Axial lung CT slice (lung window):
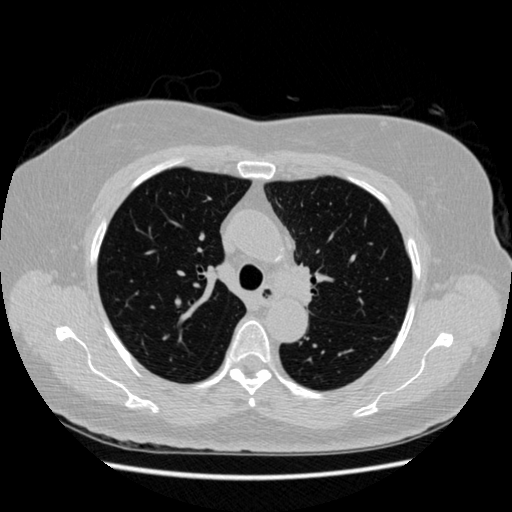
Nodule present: no